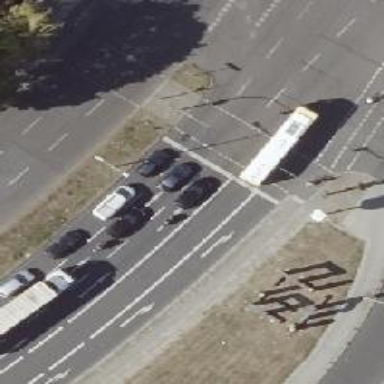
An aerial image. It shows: Road crossing with traffic signals.